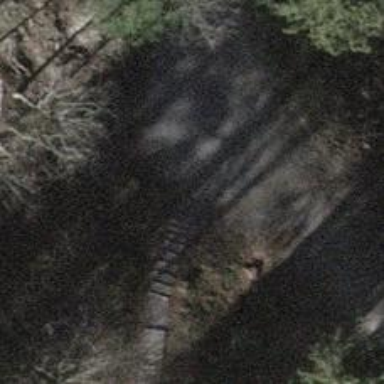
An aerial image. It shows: Path.